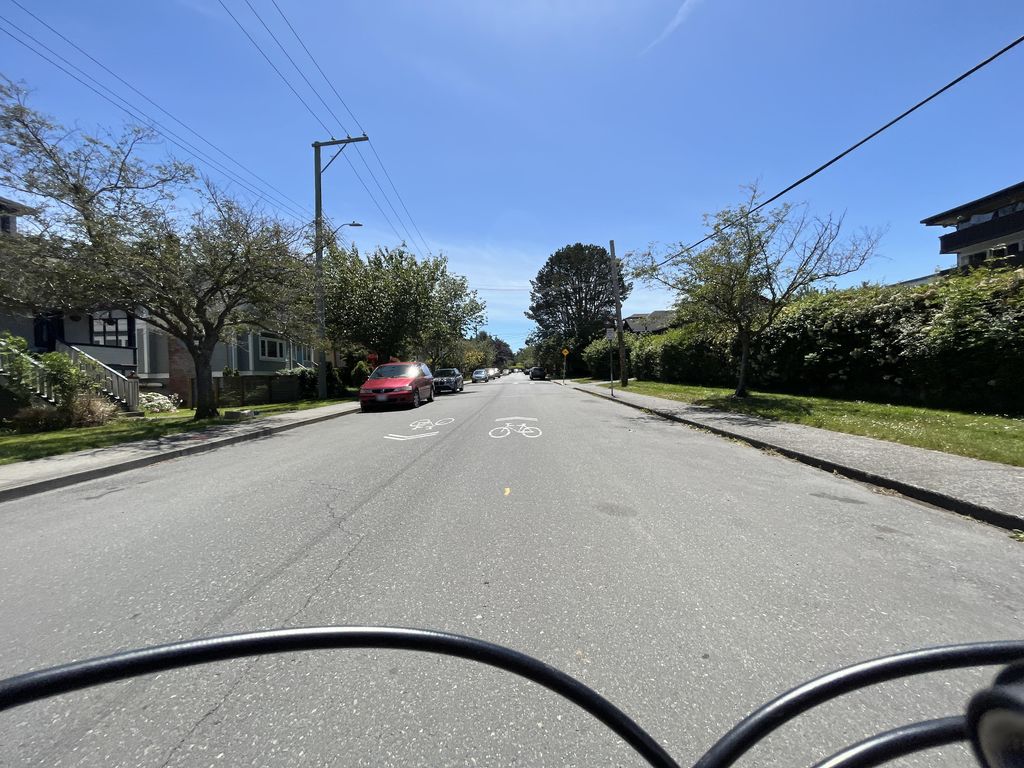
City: victoria